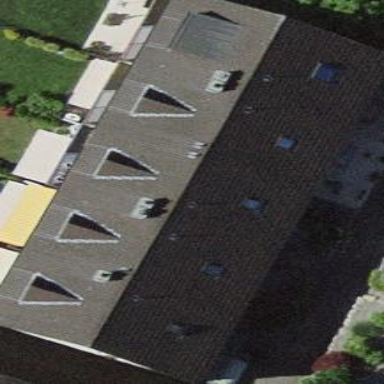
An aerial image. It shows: Terrace-style building with gabled roof.